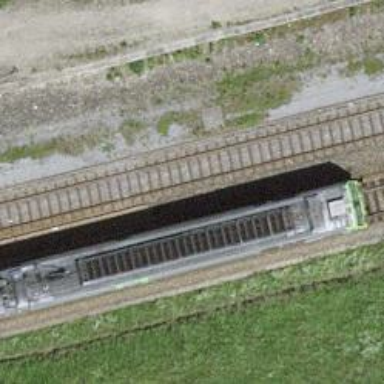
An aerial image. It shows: Stop position for public transport on the railway.